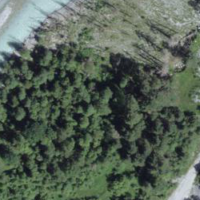
EUNIS habitat code: 45
Species observed at this site:
Senecio ovatus